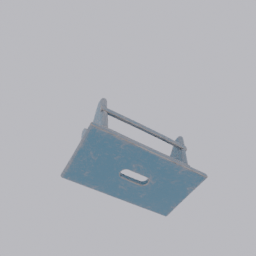
Label: furniture